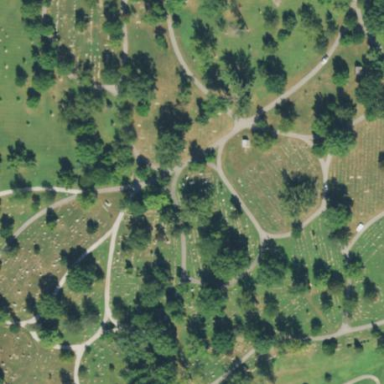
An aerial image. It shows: Graveyard.